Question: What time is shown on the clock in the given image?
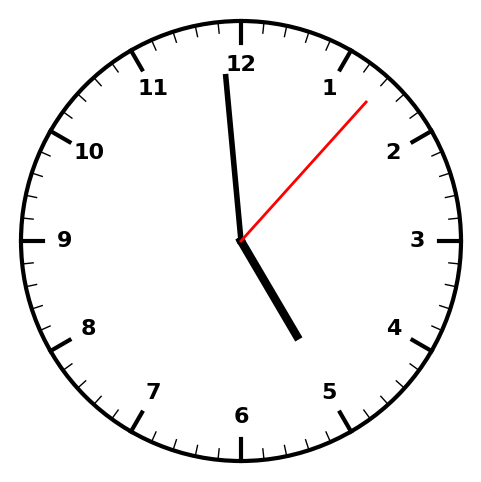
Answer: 04:59:07